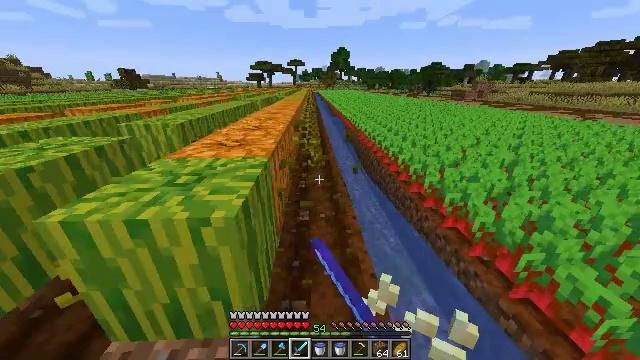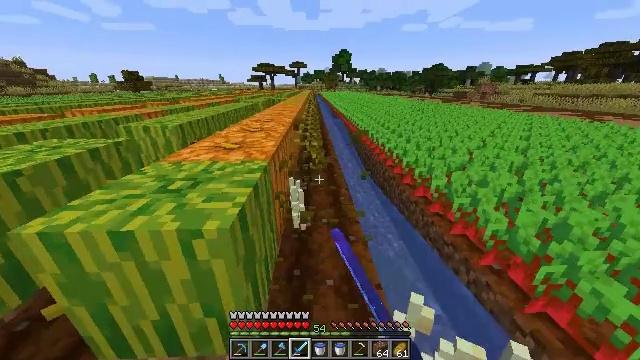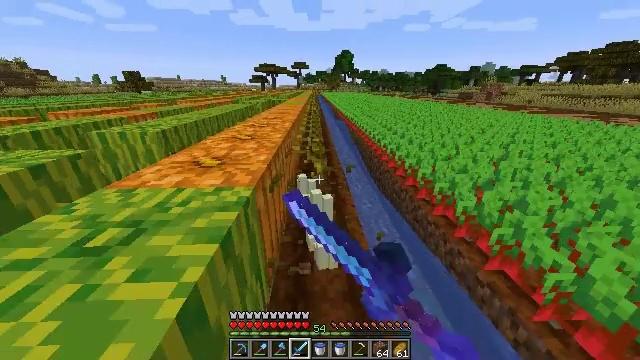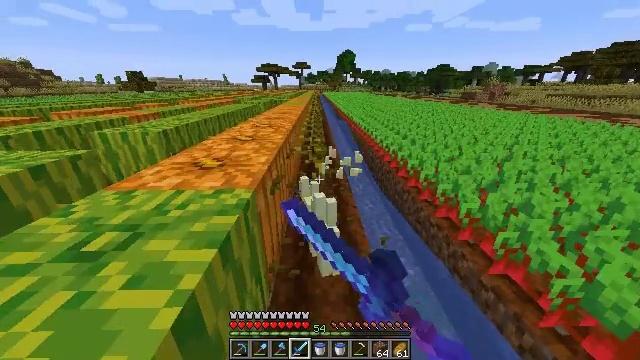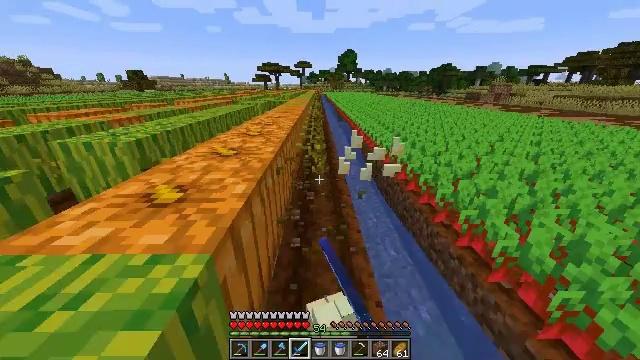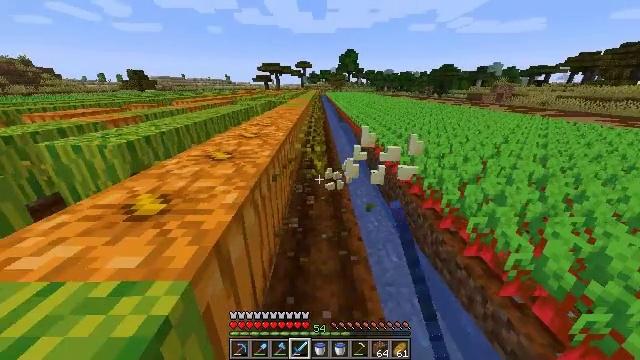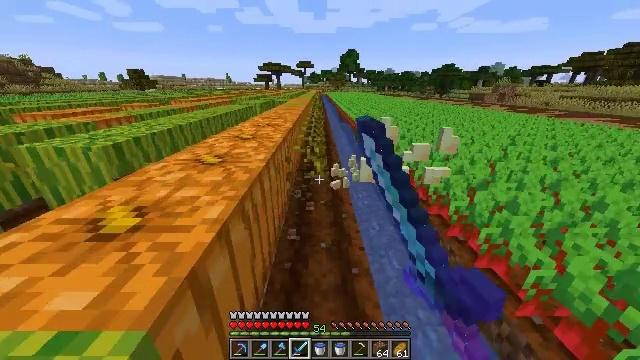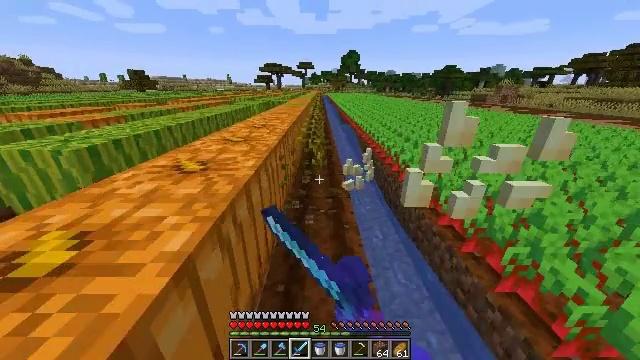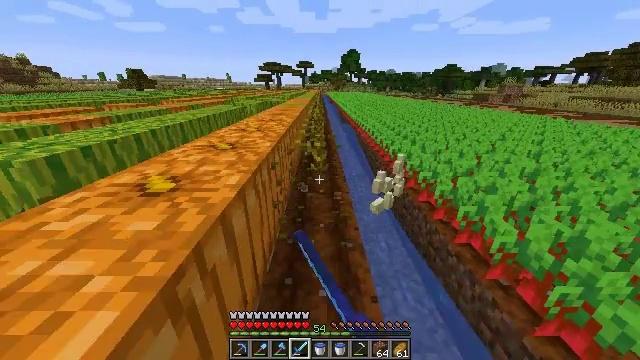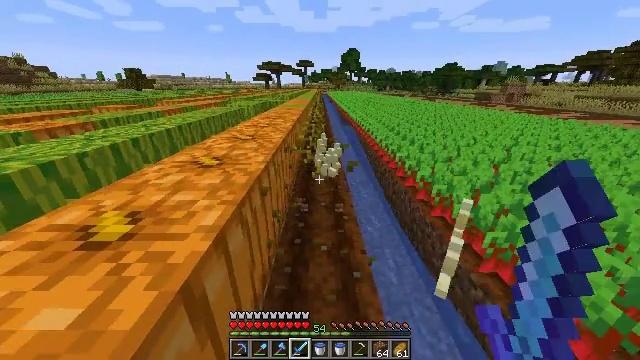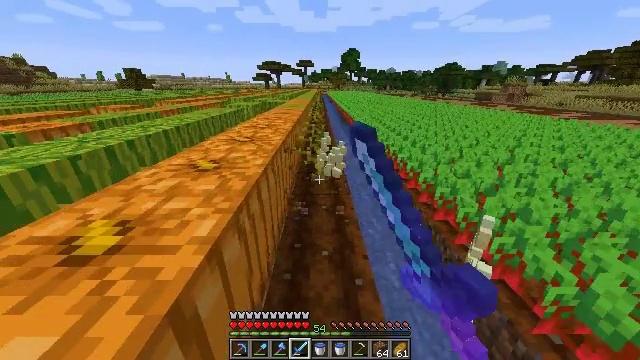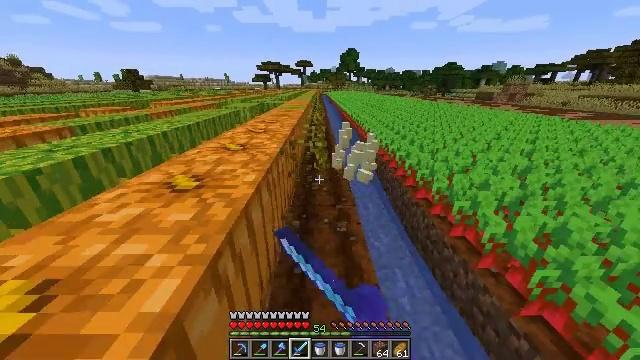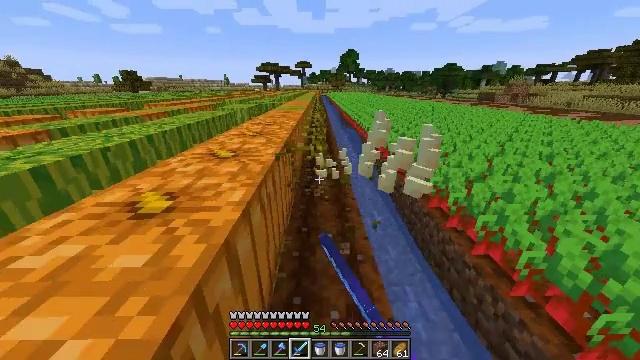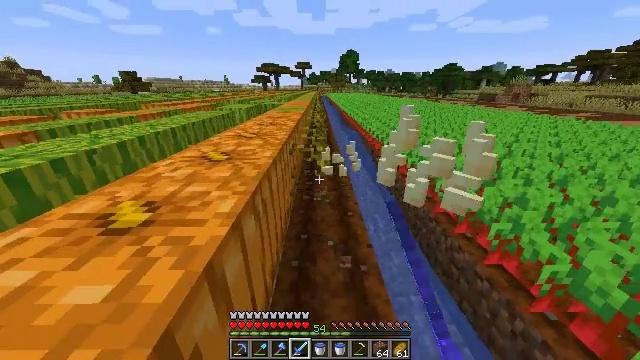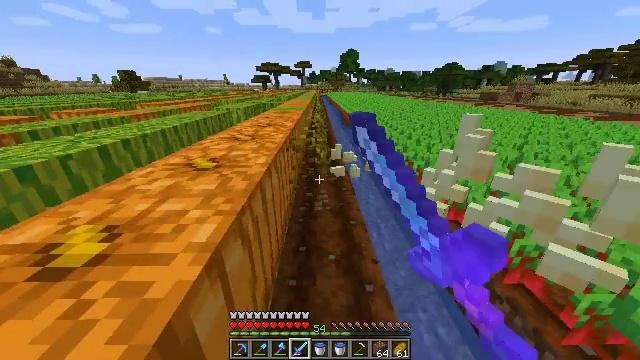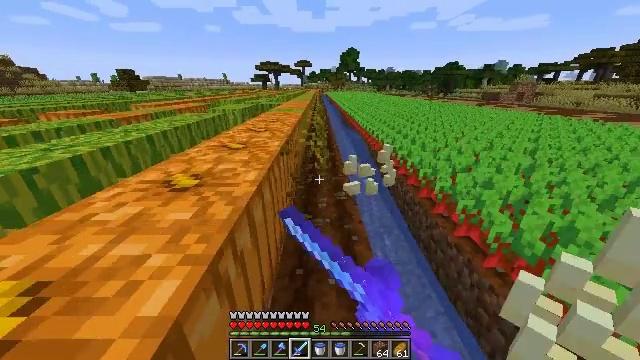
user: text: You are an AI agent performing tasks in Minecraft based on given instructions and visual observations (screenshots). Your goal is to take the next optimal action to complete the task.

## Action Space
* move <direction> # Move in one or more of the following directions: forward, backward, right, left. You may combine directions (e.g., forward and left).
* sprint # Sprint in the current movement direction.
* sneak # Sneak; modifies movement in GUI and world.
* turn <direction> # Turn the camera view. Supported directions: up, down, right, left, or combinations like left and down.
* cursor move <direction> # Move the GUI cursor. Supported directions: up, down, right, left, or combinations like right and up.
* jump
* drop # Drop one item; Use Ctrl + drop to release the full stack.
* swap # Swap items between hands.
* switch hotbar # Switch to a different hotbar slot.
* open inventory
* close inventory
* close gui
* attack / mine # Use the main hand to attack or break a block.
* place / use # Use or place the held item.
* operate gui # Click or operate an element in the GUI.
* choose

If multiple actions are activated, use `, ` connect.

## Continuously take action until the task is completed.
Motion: motion action
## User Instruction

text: Attack the attached pumpkin stem to collect it.
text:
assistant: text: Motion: move forward, attack / mine
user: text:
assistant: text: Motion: move forward, attack / mine
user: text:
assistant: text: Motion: move forward, attack / mine
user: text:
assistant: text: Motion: move forward, attack / mine
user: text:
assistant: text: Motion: move forward, attack / mine
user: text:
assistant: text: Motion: move forward, attack / mine
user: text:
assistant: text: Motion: move forward, attack / mine
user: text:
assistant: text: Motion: move forward, attack / mine
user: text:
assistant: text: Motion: move forward, sprint, attack / mine
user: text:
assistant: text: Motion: move forward, sprint, attack / mine
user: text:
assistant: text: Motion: move forward, sprint, attack / mine
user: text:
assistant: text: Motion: move forward, sprint, attack / mine
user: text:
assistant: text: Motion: move forward, sprint, attack / mine
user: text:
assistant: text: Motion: move forward, sprint, attack / mine
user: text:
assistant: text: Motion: move forward, sprint, attack / mine
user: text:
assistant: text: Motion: move forward, sprint, attack / mine
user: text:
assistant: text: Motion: move forward, sprint, attack / mine
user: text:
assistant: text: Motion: move forward, sprint, attack / mine
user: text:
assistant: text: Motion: move forward, sprint
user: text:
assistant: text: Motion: move forward, sprint
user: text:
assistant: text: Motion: move forward, sprint
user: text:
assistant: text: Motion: move forward, sprint
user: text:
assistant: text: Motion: no_op